Interaction volume radius: 10 \u00c5
Interaction volume height: 30 \u00c5
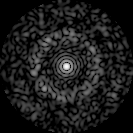
Disorder parameter: 0.8476